Field crop: tomato
Growth stage: 2
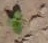
Species: solanum